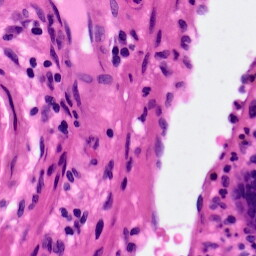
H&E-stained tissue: Pancreatic